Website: walmart
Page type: payment
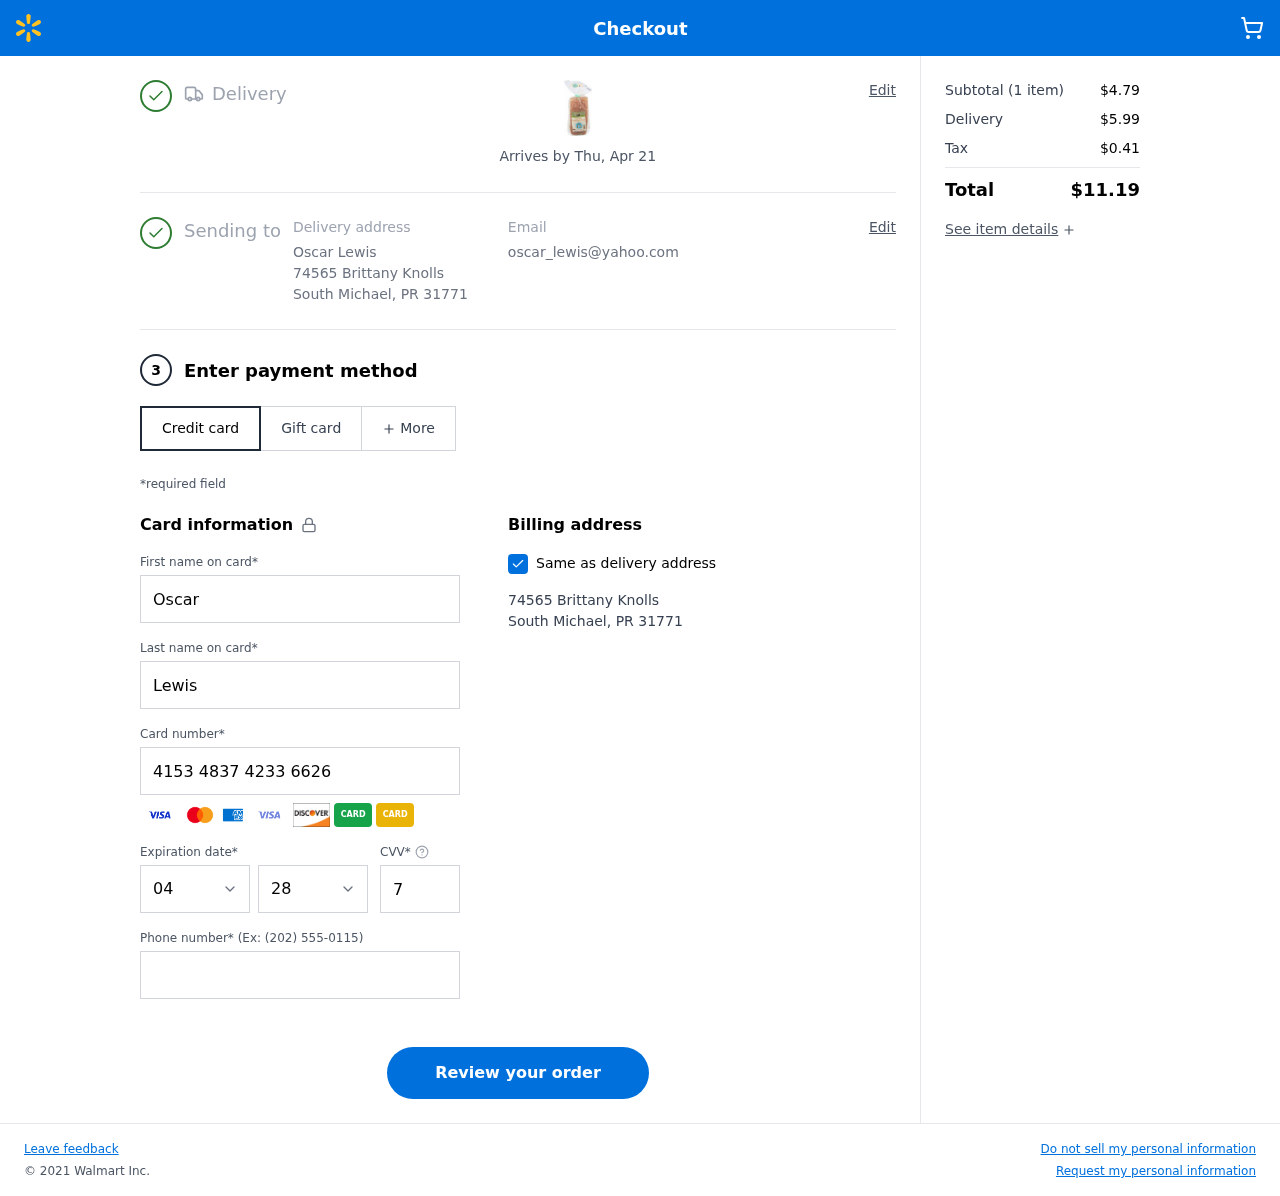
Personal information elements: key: PII_CARD_CVV
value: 763
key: PII_CARD_EXPIRY_MONTH
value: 04
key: PII_CARD_EXPIRY_YEAR
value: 28
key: PII_CARD_NUMBER
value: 4153 4837 4233 6626
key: PII_CITY
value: South Michael
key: PII_EMAIL
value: oscar_lewis@yahoo.com
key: PII_FIRSTNAME
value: Oscar
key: PII_FULLNAME
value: Oscar Lewis
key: PII_LASTNAME
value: Lewis
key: PII_PHONE
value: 8689889732
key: PII_POSTCODE
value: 31771
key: PII_STATE_ABBR
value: PR
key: PII_STREET
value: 74565 Brittany Knolls
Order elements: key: ORDER_DELIVERY_DATE
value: Arrives by Thu, Apr 21
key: ORDER_NUM_ITEMS
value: (1 item)
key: ORDER_SUBTOTAL
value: $4.79
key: ORDER_SHIPPING_COST
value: $5.99
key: ORDER_TAX
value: $0.41
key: ORDER_TOTAL
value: $11.19